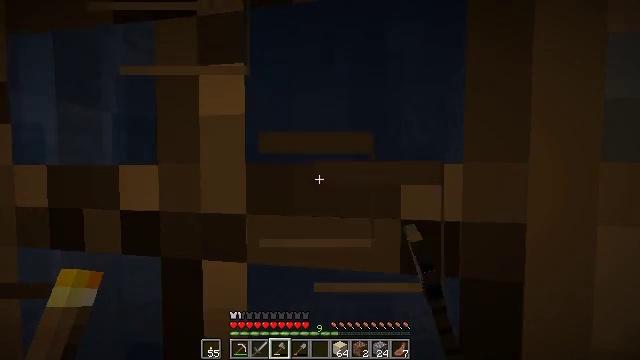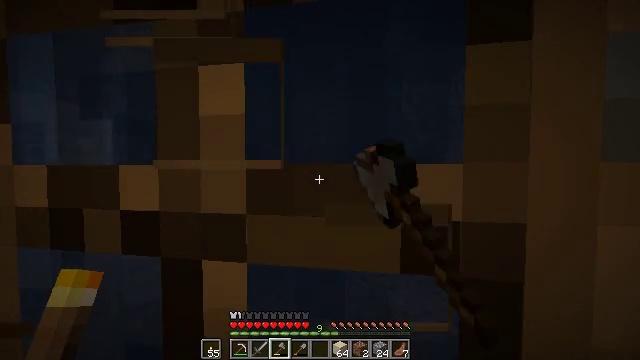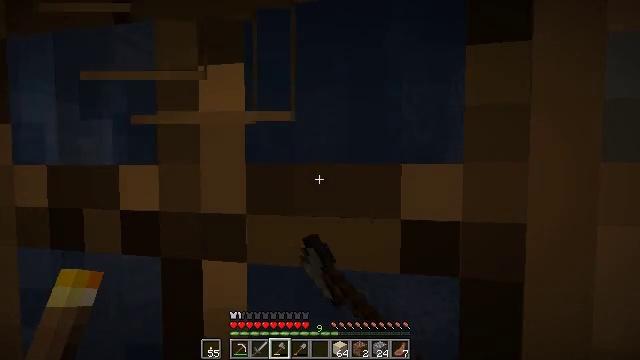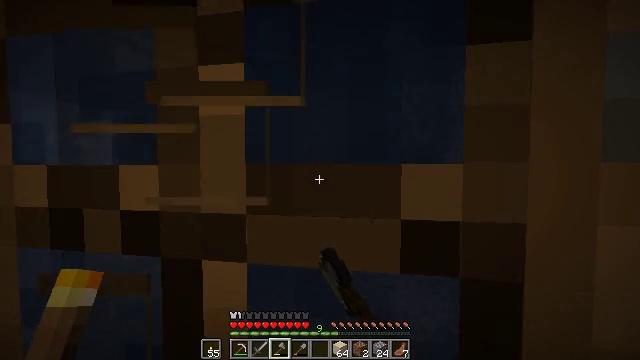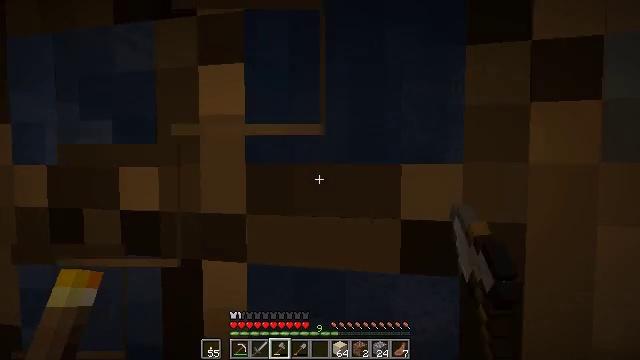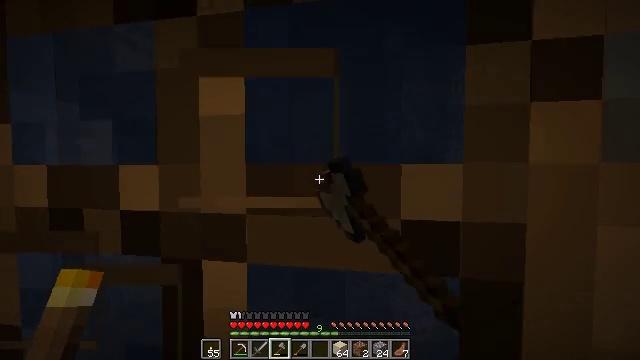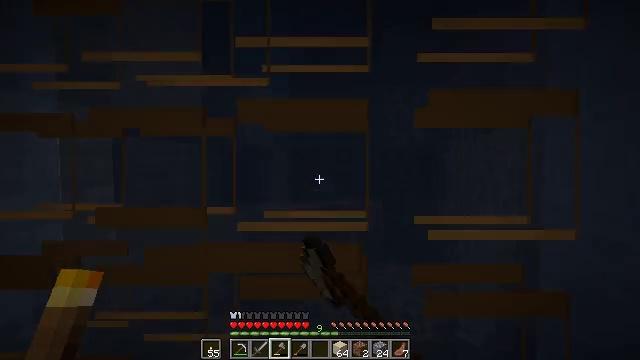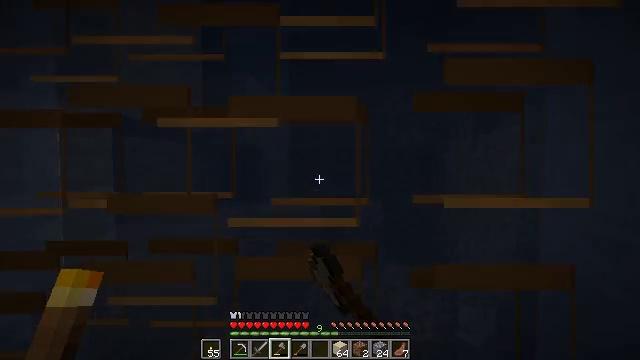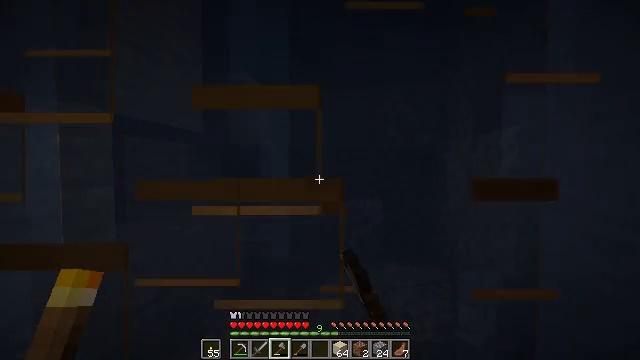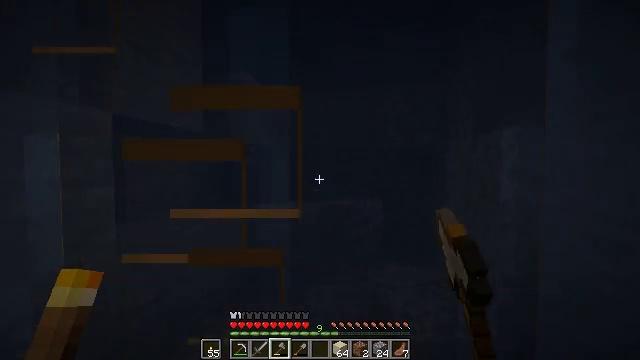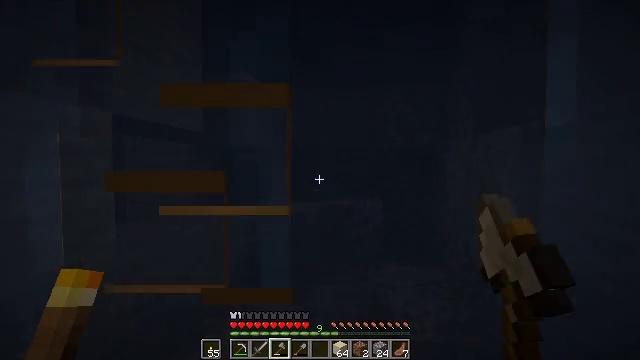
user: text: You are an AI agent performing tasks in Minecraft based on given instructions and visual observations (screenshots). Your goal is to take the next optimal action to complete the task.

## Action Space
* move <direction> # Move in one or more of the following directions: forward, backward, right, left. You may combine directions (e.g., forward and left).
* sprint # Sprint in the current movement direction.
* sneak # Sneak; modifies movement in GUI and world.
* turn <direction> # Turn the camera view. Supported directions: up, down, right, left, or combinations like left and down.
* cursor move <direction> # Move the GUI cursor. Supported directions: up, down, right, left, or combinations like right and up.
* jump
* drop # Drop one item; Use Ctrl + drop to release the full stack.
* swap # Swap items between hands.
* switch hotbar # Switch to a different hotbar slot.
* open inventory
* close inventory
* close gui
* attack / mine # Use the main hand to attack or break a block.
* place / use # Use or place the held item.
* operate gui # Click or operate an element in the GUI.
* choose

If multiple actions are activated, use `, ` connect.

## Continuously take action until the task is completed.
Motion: motion action
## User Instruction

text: Collect the oak door by breaking it.
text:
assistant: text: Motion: attack / mine
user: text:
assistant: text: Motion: attack / mine
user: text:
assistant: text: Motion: attack / mine
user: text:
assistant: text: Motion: attack / mine
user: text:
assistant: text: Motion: attack / mine
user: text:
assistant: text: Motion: attack / mine
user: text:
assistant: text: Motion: attack / mine
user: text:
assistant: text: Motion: attack / mine
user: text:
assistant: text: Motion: attack / mine
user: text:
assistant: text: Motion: attack / mine
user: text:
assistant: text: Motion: attack / mine